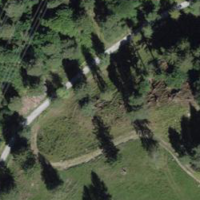
EUNIS habitat code: 44
Species observed at this site:
Papilio machaon
Agrimonia eupatoria
Melanargia galathea
Rutpela maculata